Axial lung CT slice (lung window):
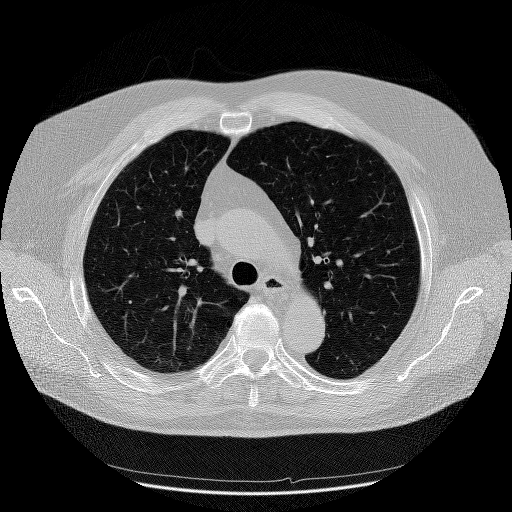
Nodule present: no